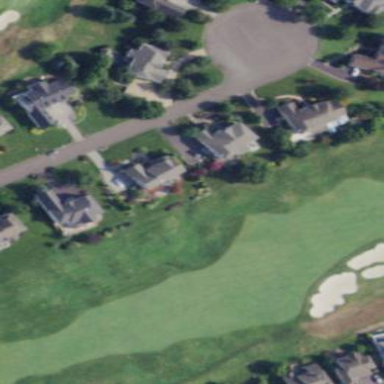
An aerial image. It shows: Rough grassy area used for golf.